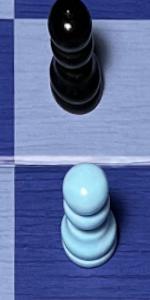
Label: Pawn_White